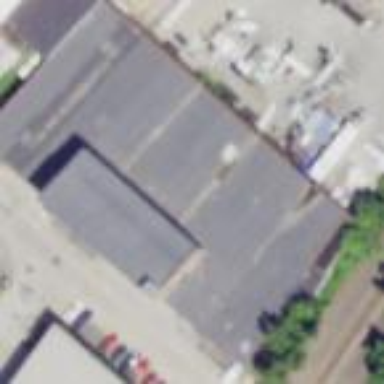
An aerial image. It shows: Warehouse building.